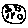
Label: moon